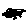
Label: cloud